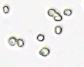
Label: Phaeocystis